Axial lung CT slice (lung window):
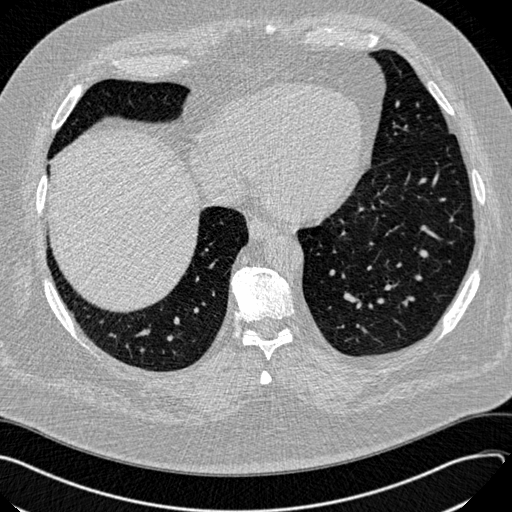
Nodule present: no